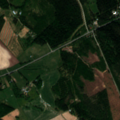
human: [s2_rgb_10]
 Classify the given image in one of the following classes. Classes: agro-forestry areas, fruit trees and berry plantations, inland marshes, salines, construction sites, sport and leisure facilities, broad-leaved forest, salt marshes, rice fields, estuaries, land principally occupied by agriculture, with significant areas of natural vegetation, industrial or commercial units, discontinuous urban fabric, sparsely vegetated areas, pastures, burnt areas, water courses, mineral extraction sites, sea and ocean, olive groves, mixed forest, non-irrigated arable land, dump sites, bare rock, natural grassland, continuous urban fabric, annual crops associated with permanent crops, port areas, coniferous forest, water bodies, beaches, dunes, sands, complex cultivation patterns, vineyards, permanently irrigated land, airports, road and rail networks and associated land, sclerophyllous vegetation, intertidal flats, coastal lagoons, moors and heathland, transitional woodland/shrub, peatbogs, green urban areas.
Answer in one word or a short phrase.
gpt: non-irrigated arable land, land principally occupied by agriculture, with significant areas of natural vegetation, coniferous forest, mixed forest